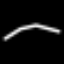
Label: donut